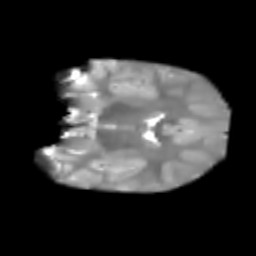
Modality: T2w
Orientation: coronal
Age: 6
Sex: male
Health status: healthy